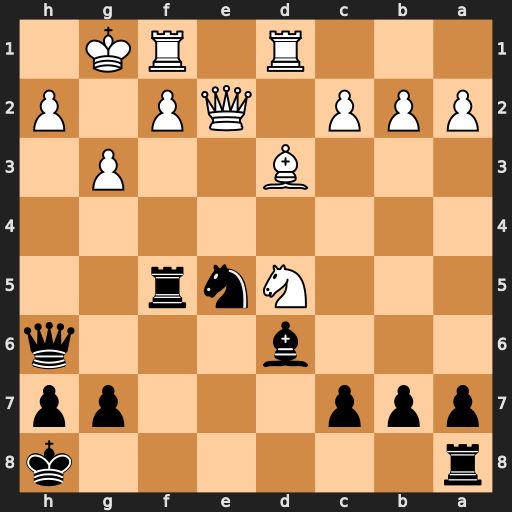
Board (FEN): r6k/ppp3pp/3b3q/3Nnr2/8/3B2P1/PPP1QP1P/3R1RK1
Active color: b
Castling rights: -
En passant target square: -
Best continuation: Nf3+ Qxf3 Rxf3